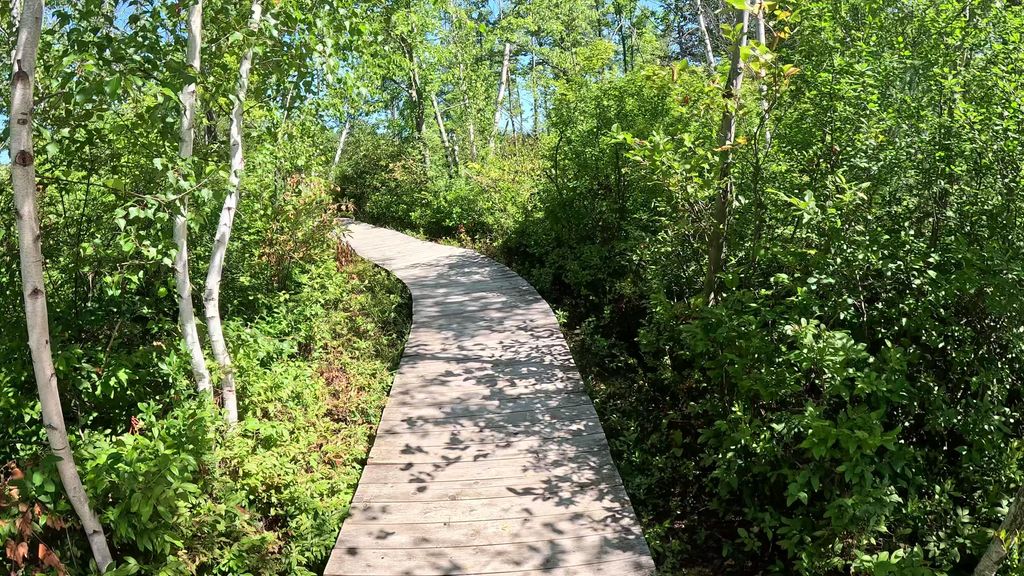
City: ottawa-gatineau